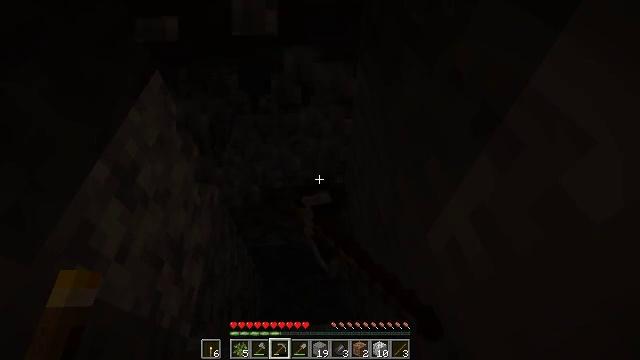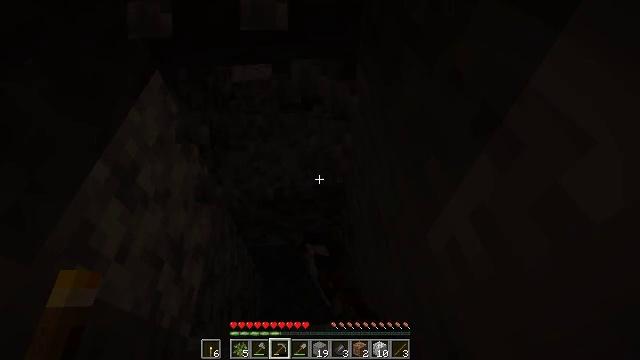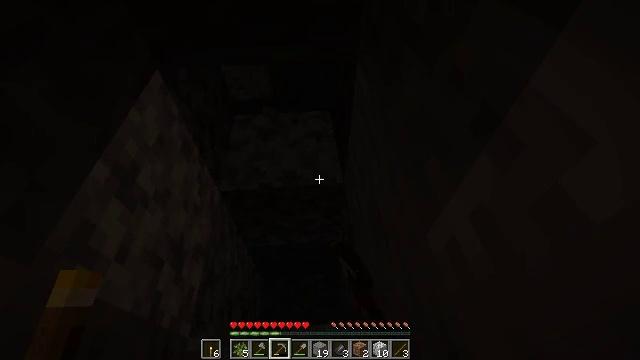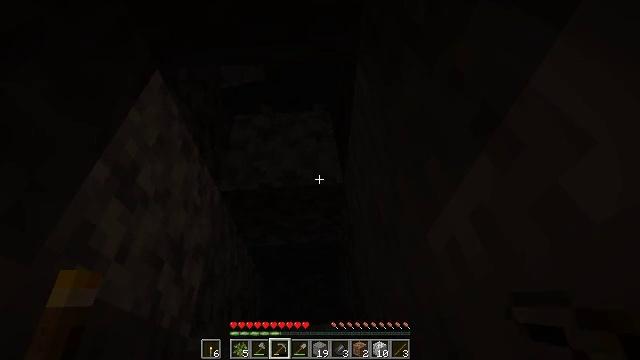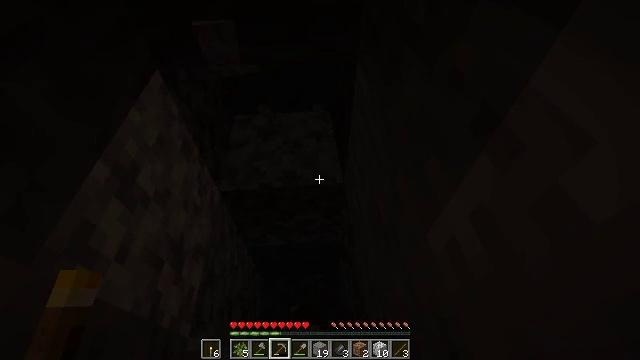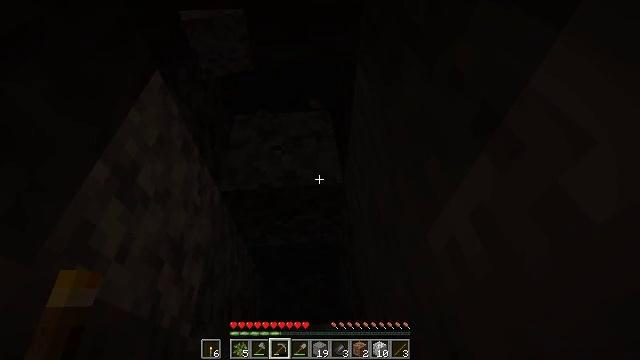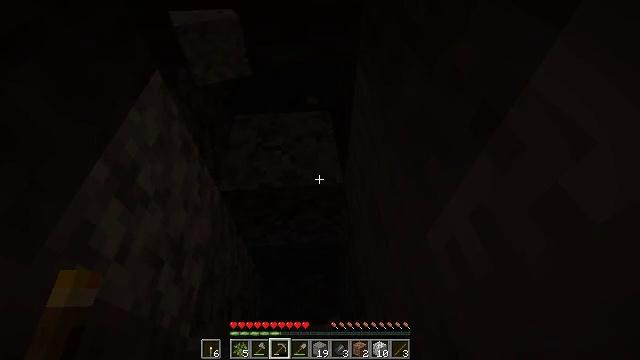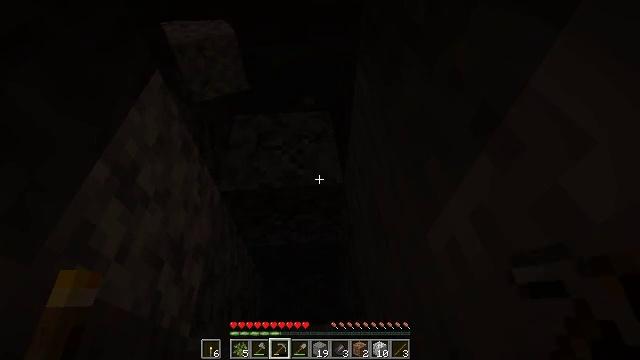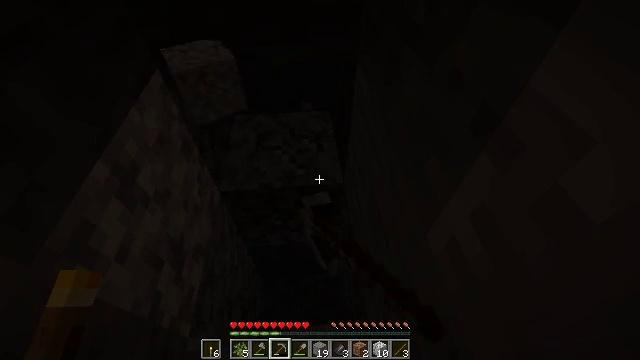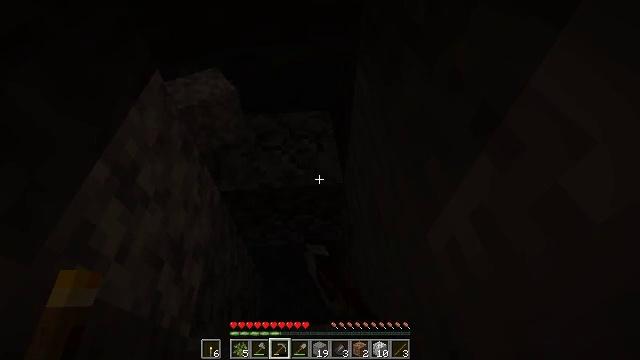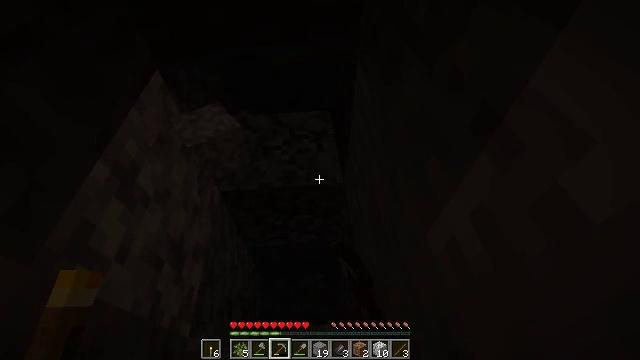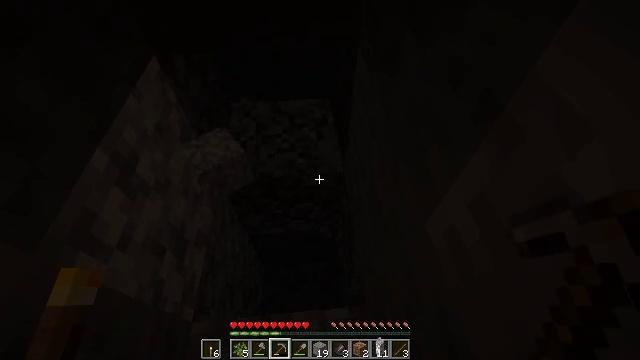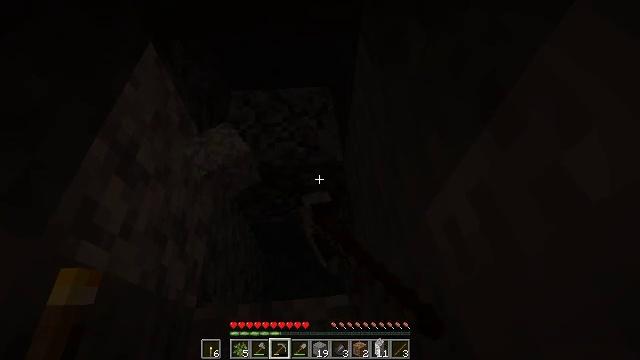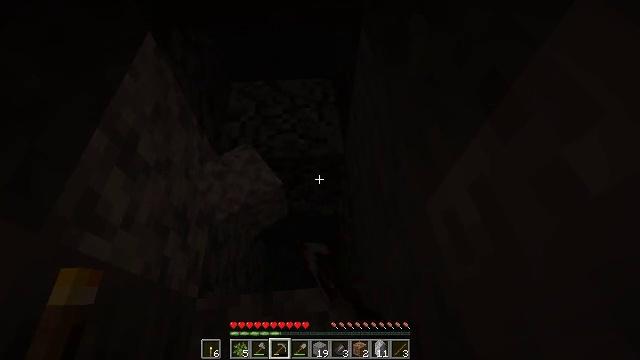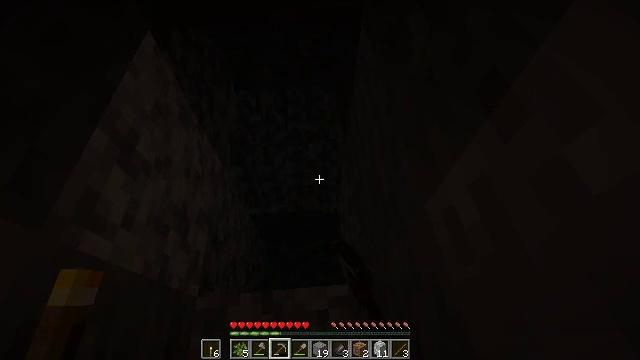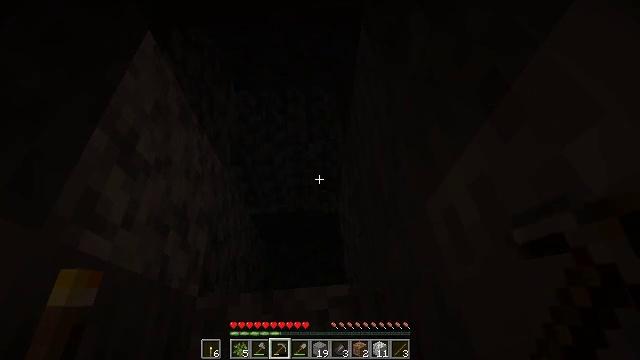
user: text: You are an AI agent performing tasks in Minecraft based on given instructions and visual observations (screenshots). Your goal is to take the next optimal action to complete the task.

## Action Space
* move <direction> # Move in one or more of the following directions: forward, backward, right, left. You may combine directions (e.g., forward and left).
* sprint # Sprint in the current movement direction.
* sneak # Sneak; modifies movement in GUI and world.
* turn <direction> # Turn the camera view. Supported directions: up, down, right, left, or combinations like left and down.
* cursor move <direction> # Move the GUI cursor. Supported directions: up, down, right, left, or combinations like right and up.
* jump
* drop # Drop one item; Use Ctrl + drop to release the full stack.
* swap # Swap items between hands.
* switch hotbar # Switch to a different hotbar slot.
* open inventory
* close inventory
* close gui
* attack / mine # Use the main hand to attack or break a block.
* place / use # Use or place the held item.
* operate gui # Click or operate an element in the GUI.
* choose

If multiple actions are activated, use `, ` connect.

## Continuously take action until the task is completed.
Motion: motion action
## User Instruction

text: Gather stone by using a pickaxe.
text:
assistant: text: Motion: attack / mine
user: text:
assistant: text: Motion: attack / mine
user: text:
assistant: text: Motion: attack / mine
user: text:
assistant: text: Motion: attack / mine
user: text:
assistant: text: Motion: attack / mine
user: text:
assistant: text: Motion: attack / mine
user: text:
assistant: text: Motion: attack / mine
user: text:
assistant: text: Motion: attack / mine
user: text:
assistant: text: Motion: attack / mine
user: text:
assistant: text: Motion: attack / mine
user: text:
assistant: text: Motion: turn down, attack / mine
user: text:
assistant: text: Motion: turn down, attack / mine
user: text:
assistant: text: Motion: turn down, attack / mine
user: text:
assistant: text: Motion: attack / mine
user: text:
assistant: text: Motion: attack / mine
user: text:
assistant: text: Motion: attack / mine
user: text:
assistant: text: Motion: attack / mine
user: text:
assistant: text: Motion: attack / mine
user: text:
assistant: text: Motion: attack / mine
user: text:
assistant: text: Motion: attack / mine
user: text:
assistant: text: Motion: attack / mine
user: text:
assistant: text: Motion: attack / mine
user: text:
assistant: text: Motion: attack / mine
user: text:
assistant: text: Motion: attack / mine
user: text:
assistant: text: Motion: attack / mine
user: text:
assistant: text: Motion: attack / mine
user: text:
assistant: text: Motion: attack / mine
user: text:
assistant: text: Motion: attack / mine
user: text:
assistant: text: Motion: attack / mine
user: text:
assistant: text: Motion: attack / mine